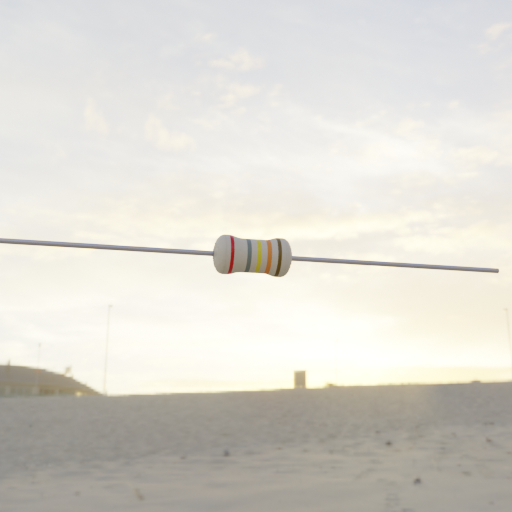
Resistor colour bands (in order): red, gray, yellow, orange, brown